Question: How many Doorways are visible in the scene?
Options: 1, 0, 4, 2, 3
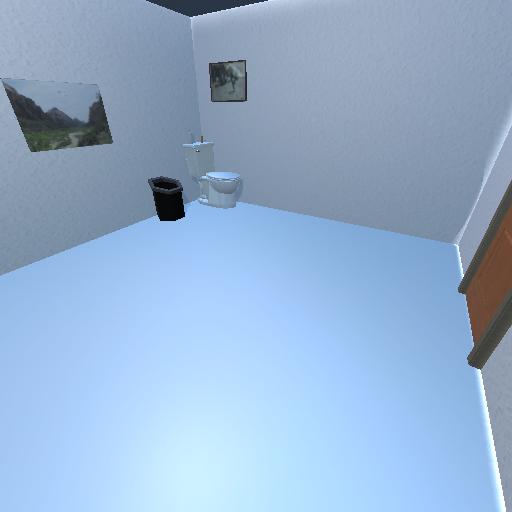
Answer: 1